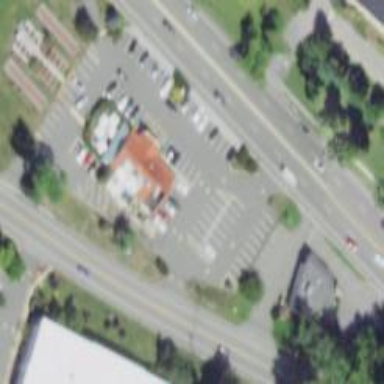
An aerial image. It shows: Retail area.